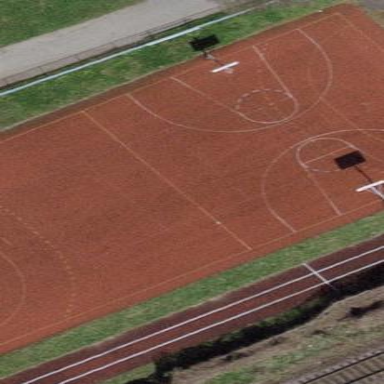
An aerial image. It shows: Multi-sport pitch on leisure land.